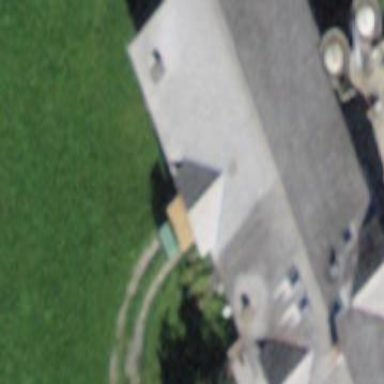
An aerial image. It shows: Farm building.